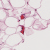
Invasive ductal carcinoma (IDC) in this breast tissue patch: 0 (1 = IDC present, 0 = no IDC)